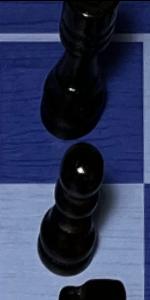
Label: Pawn_Black